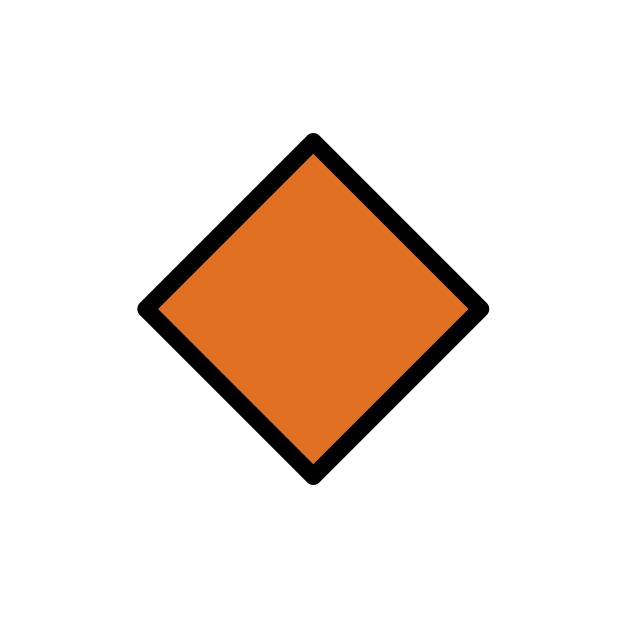
Emoji: 🔸
Name: small orange diamond
Unicode: 0x1f538